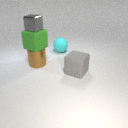
large brown metal cylinder behind large gray rubber cube